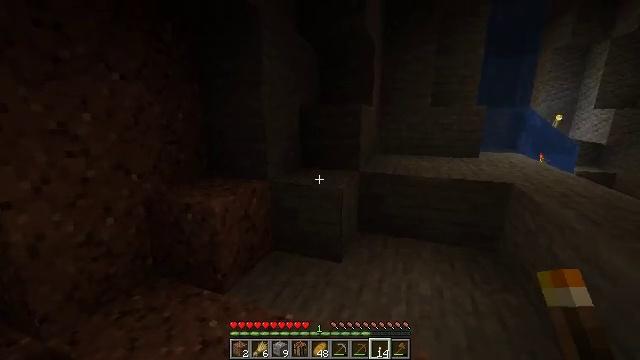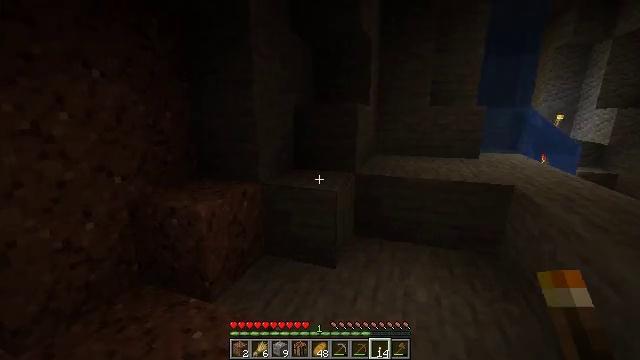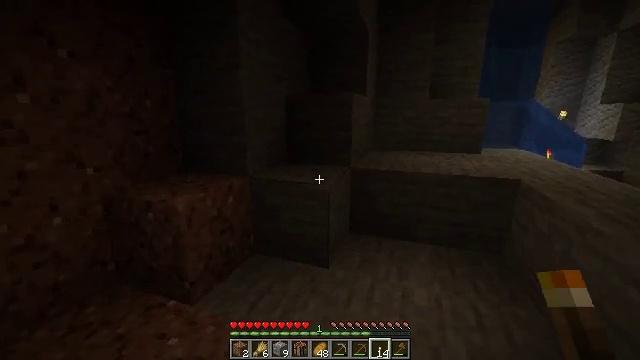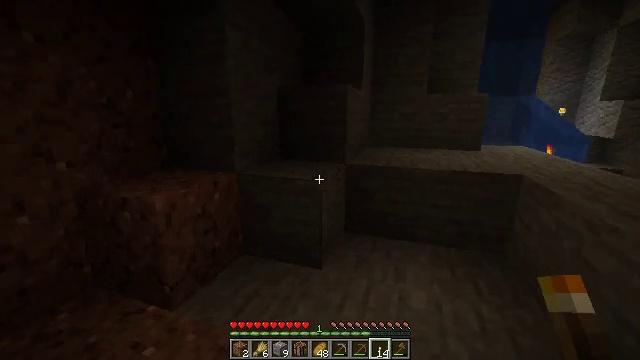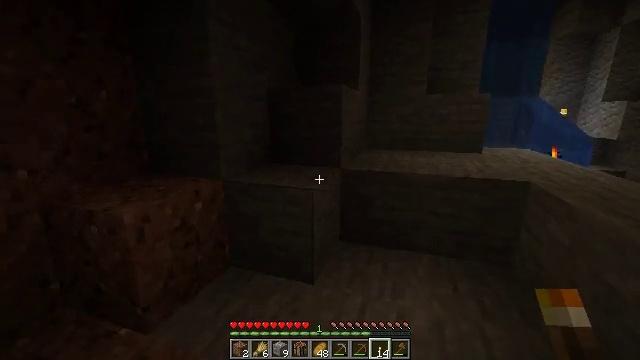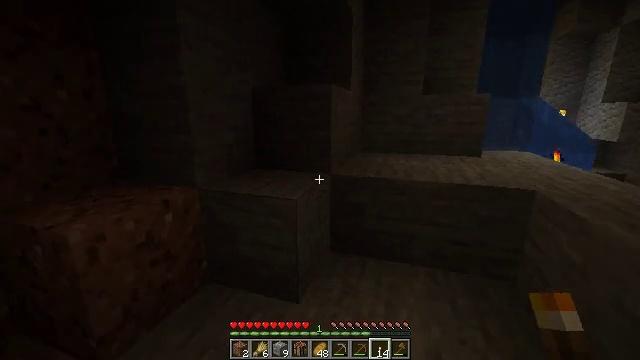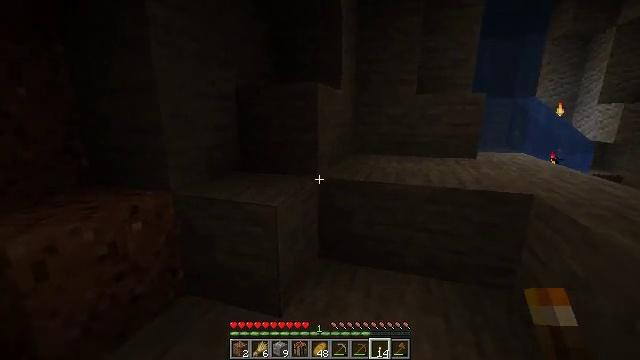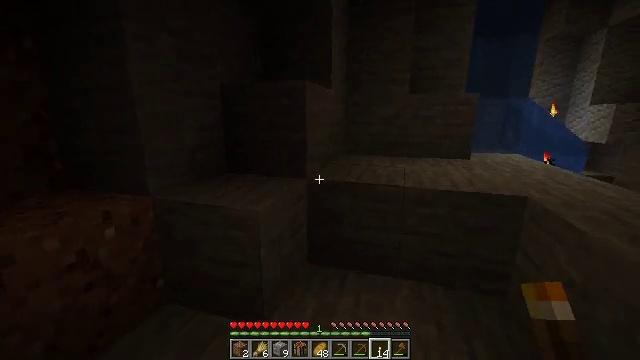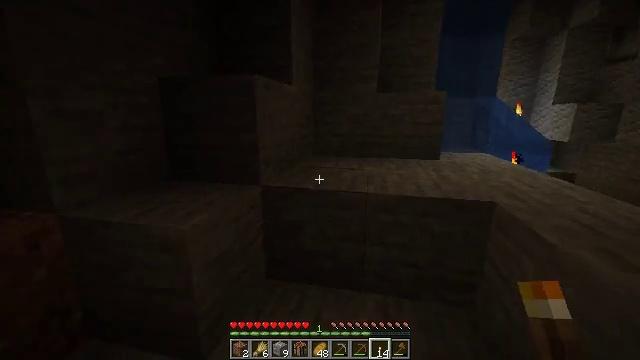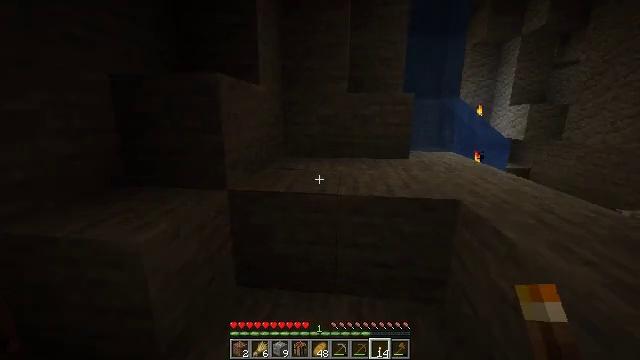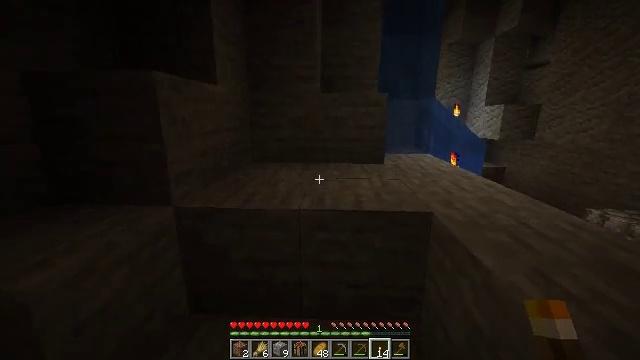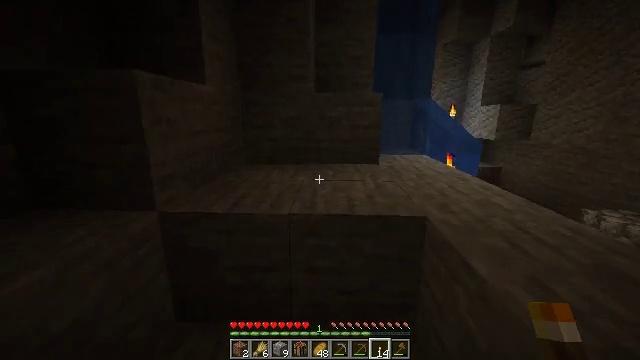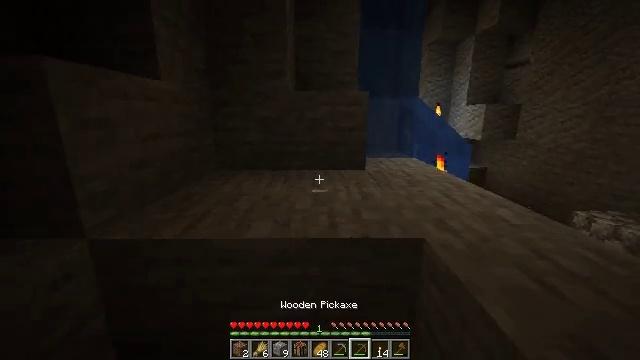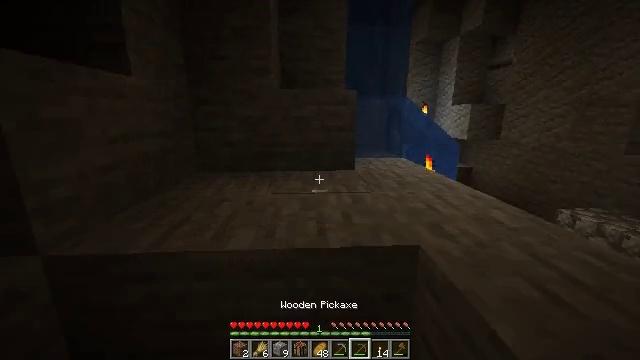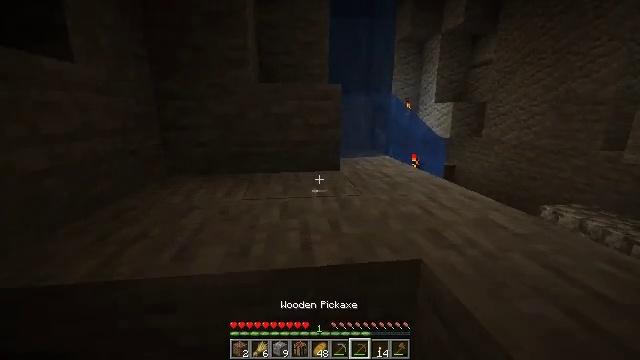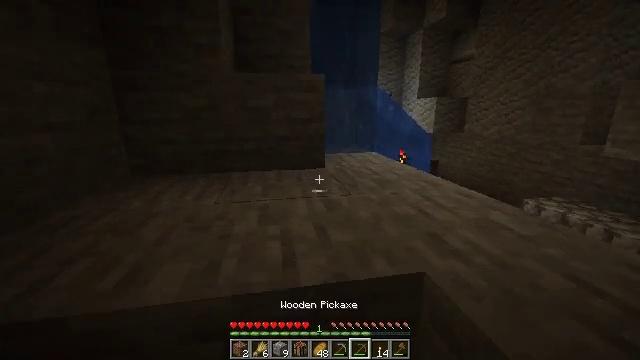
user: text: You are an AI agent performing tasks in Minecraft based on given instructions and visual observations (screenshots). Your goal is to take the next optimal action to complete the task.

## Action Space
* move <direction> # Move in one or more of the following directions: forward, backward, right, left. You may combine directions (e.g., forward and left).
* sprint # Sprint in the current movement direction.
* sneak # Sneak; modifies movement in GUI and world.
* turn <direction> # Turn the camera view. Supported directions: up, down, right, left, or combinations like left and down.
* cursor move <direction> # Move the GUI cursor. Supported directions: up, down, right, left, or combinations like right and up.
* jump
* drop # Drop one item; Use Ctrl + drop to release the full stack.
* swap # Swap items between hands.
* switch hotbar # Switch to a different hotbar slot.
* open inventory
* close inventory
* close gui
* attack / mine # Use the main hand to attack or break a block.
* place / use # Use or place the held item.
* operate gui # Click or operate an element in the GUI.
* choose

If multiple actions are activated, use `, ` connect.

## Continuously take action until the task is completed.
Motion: motion action
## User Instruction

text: Hunt the zombie.
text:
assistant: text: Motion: move forward
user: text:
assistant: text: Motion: move forward
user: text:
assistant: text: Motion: move forward
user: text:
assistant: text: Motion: move forward
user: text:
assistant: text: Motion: move forward and move right
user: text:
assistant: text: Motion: move forward and move right
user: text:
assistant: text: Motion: move forward and move right
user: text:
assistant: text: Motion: move forward and move right, turn right
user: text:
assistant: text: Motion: move forward and move right, turn right
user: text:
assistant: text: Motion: move forward and move right, turn right
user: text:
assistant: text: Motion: move forward
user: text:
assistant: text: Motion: move forward, turn right
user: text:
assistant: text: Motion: move forward, turn right
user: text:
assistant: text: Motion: move forward, turn right
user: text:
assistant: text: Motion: move forward, turn right
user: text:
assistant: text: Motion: move forward, turn right
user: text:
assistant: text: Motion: move forward, turn right
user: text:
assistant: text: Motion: move forward
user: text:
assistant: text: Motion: move forward
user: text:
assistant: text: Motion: move forward
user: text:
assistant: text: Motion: move forward
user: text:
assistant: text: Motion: move forward, turn right
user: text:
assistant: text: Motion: move forward and move left, turn right
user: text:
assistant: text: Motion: move forward and move left, turn right
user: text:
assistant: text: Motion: move forward and move left, turn right
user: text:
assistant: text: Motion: move forward and move left, turn right
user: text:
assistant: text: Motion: move forward and move left, turn right
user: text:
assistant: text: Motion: move forward and move left, turn right
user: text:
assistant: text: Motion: move forward and move left, turn right, jump
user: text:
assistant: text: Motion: move forward and move left, turn right, jump